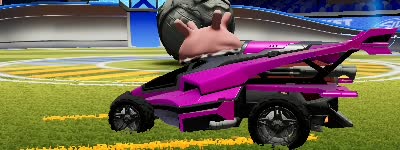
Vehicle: aftershock